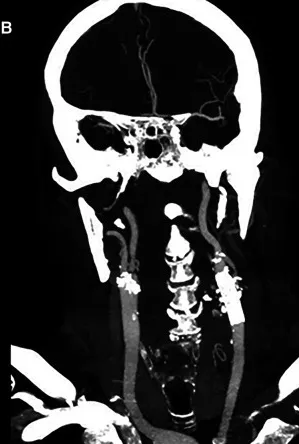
(A,B) CT control in AP and LL projection after endovascular exclusion of the mycotic pseudoaneurysm using a stent graft. LL, laterolateral; AP, anteroposterior.
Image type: radiology (ct)